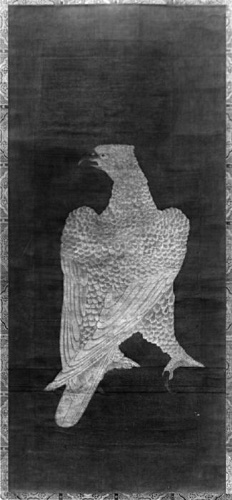
Artist: Unidentified artist|Emperor Huizong
Artist bio: |Chinese, 1082–1135; r. 1100–25
Object type: Hanging scroll
Classification: Paintings
Medium: Hanging scroll; on silk
Culture: China
Period: Ming (1368–1644) or Qing (1644–1911) dynasty
Dimensions: 46 x 21 in. (116.8 x 53.3 cm)
Department: Asian Art
Credit line: Rogers Fund, 1918
Accession year: 1919
Repository: Metropolitan Museum of Art, New York, NY
Tags: Falcons